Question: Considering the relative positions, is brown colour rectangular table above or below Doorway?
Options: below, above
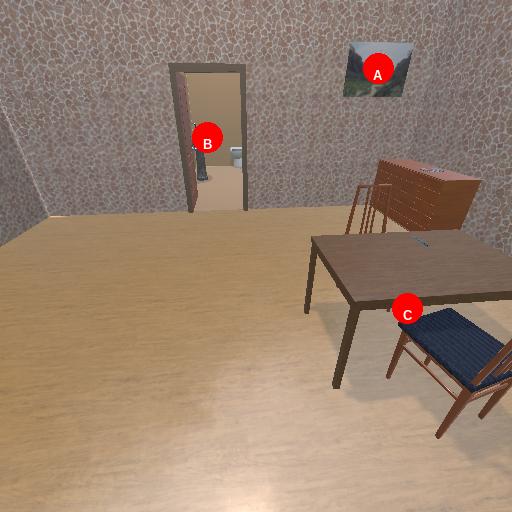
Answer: below